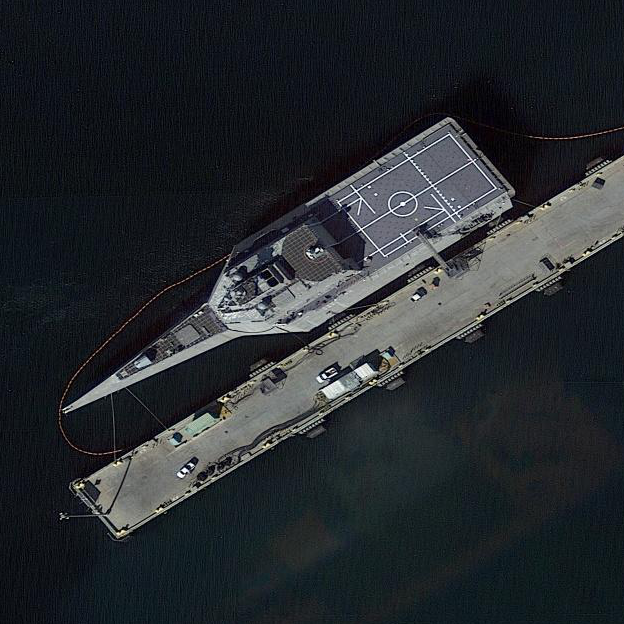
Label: Independence-class_combat_ship